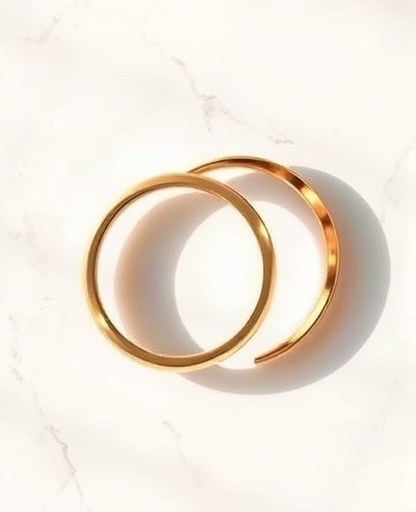
Category: Wedding